Question: I'm using XNA/MonoGame to draw some 2D polygons for me. I'd like a Texture I have to repeat on multiple polygons, based on their X and Y coordinates.
here's an example of what I mean:

I had thought that doing something like this would work (assuming a 256x256 pixel texture)
'''
verticies[0].TextureCoordinate = new Vector2(blockX / 256f, (blockY + blockHeight) / 256f);
verticies[1].TextureCoordinate = new Vector2(blockX / 256f, blockY / 256f);
verticies[2].TextureCoordinate = new Vector2((blockX + blockWidth) / 256f, (blockY + blockHeight) / 256f);
verticies[3].TextureCoordinate = new Vector2((blockX + blockWidth) / 256f, blockY / 256f);
// each block is draw with a TriangleStrip, hence the odd ordering of coordinates.
// the blocks I'm drawing are not on a fixed grid; their coordinates and dimensions are in pixels.
'''
but the blocks end up "textured" with long-horizontal lines that look like the texture has been extremely stretched.
(to check if the problem had to do with TriangleStrips, I tried removing the last vertex and drawing a TriangleList of 1 - this had the same result on the texture, and the expected result of drawing only one half of my blocks.)
what's the correct way to achieve this effect?
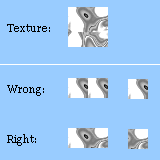
Answer: my math was correct, but it seems that other code was wrong, and I was missing at least one important thing.
maybe-helpful hints for other people trying to achieve this effect and running into trouble:
'''
GraphicsDevice.SamplerStates[0] = SamplerState.LinearWrap;
'''
^ you need that code. but importantly, your SamplerState and other settings will get reset when you draw sprites (SpriteBatch's Begin()), so especially if you're abstracting your polygon-rendering code into little helper functions, be mindful of when and where you call them! ex:
'''
spriteBatch.Begin();
// drawing sprites
MyFilledPolygonDrawer(args);
// drawing sprites
spriteBatch.End();
'''
if you do this (assuming MyFilledPolygonDrawer uses 3D methods), you'll need to change all the settings (such as SamplerState) before you draw in 3D, and possibly after (depending on what settings you use for 2D rendering), all of which comes with a little overhead (and makes your code more fragile - you're more likely to screw up :P)
one way to avoid this is to draw all your 3D stuff and 2D stuff separately (all one, then all the other).
(in my case, I haven't got my code completely separated out in this way, but I was able to at least reduce some switching between 2D and 3D by using 2D methods to draw solid-color rectangles - <URL>